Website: apple
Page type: address-validator
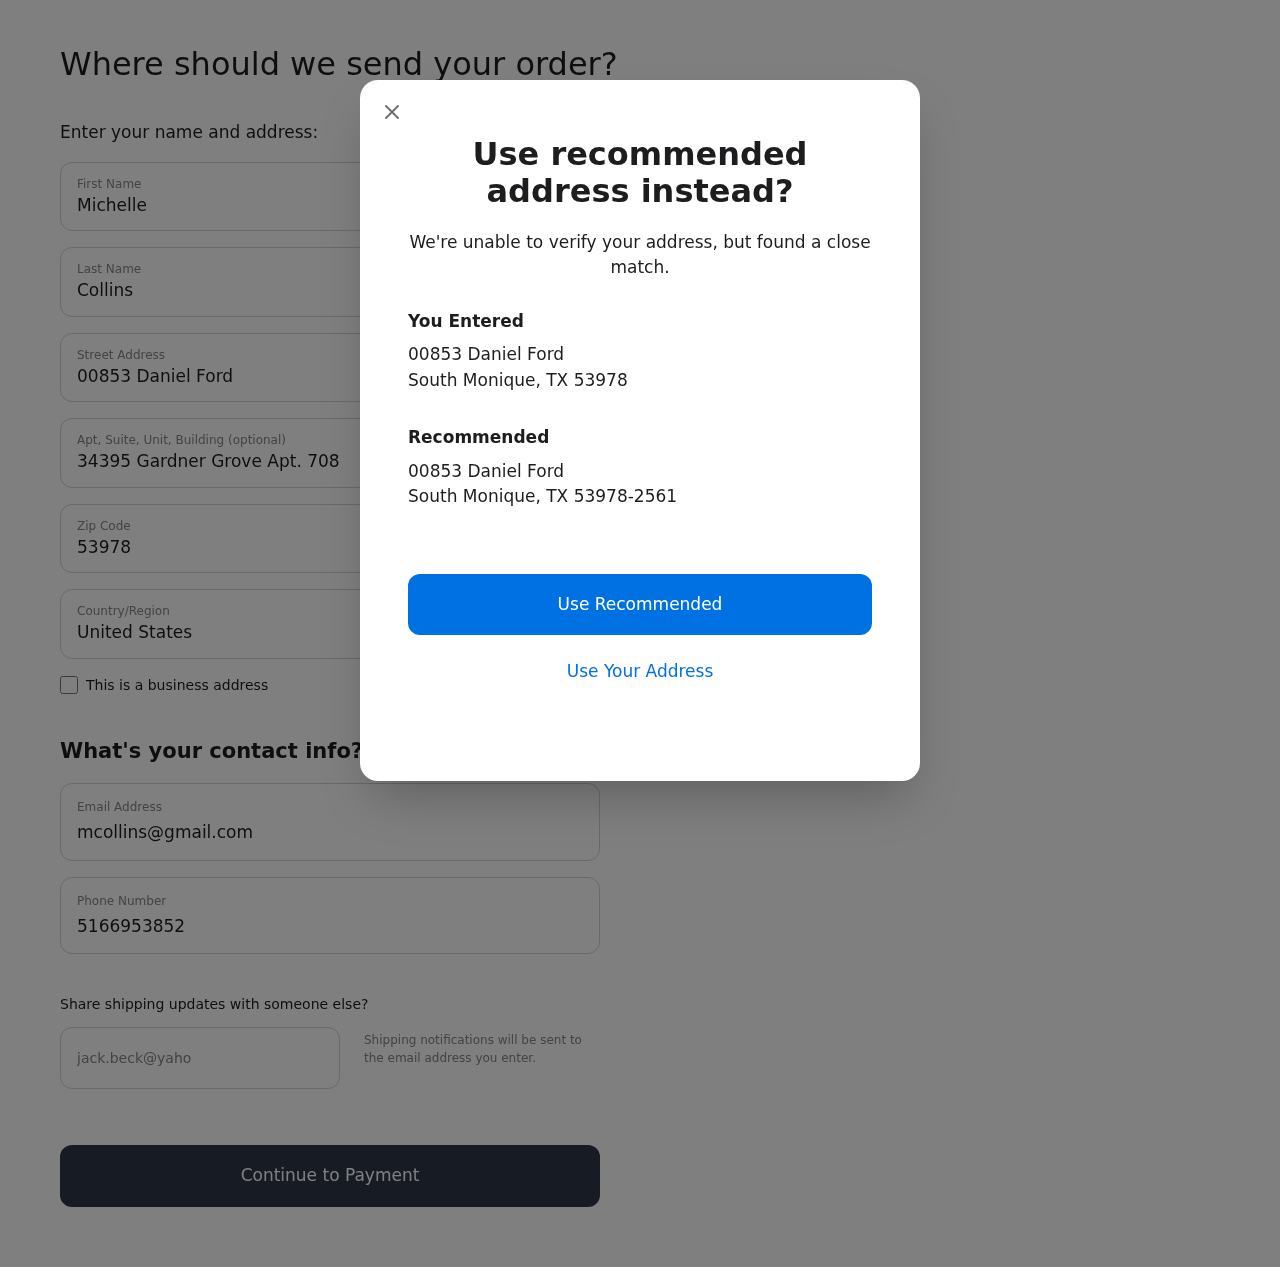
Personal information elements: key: PII_CITY
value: South Monique
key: PII_COUNTRY
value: United States
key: PII_EMAIL
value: mcollins@gmail.com
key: PII_FIRSTNAME
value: Michelle
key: PII_GIFT_EMAIL
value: jack.beck@yahoo.com
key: PII_LASTNAME
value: Collins
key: PII_PHONE
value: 5166953852
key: PII_POSTCODE
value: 53978
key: PII_POSTCODE_FULL
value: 53978-2561
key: PII_STATE_ABBR
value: TX
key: PII_STREET
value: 00853 Daniel Ford
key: PII_STREET2
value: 00853 Daniel Ford
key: PII_STREET2
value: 34395 Gardner Grove Apt. 708
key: PII_CITY2
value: South Monique
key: PII_STATE_ABBR2
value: TX